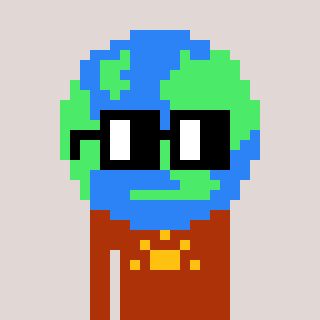
a pixel art character with square black glasses, a earth-shaped head and a hotbrown-colored body on a warm background